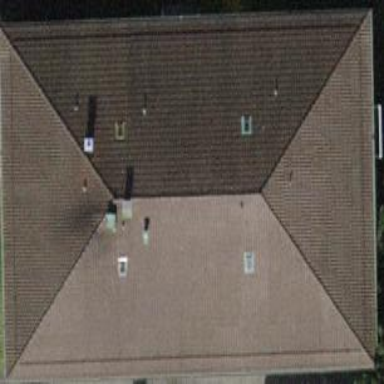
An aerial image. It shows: Hipped roof apartment building.